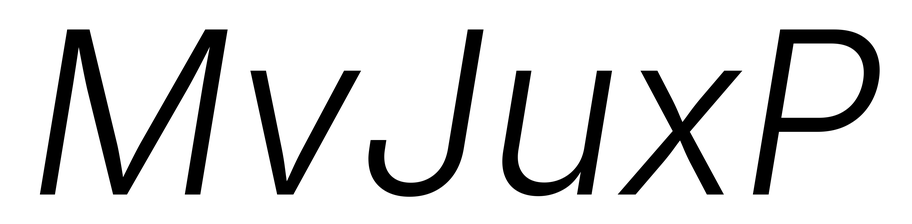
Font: Inter-Italic_Light_Italic